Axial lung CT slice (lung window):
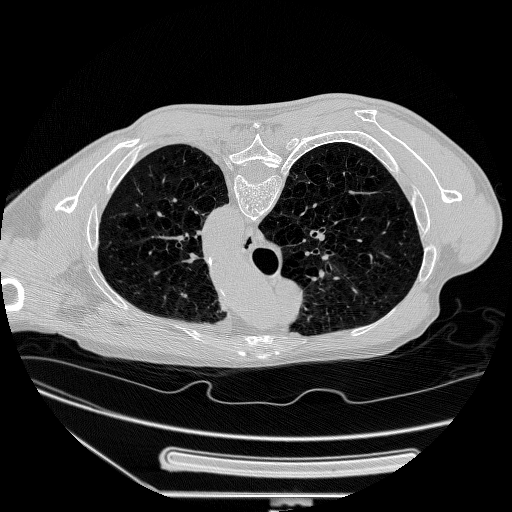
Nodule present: no